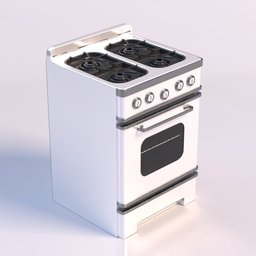
Label: appliances